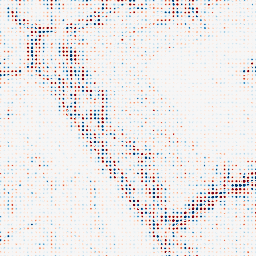
Category: wavelet
Decomposition family: wavelet_biorthogonal
Decomposition parameters: wavelet: bior4.4
level: 3
Upsampling method: sinc_blackman
Upsampling parameters: scale: 8
kernel_size: 4
Upsampling scale: 8